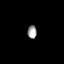
Tissue: prostate
Cell type: T cells
Senescence score: 0.7147
Nuclear area (px): 117
Mean DAPI intensity: 161.872